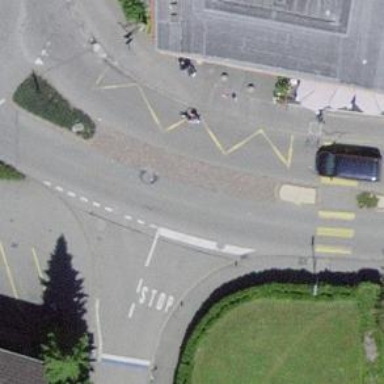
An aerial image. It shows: Public transport stop position.